Interaction volume radius: 5 \u00c5
Interaction volume height: 10 \u00c5
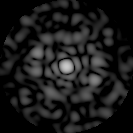
Disorder parameter: 0.8105